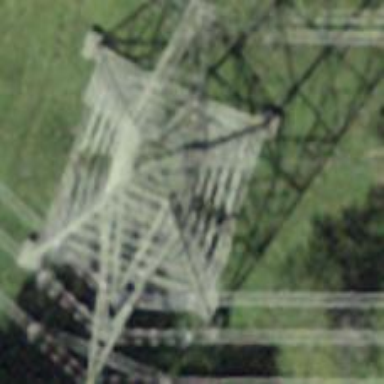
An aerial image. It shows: Towering power structure.